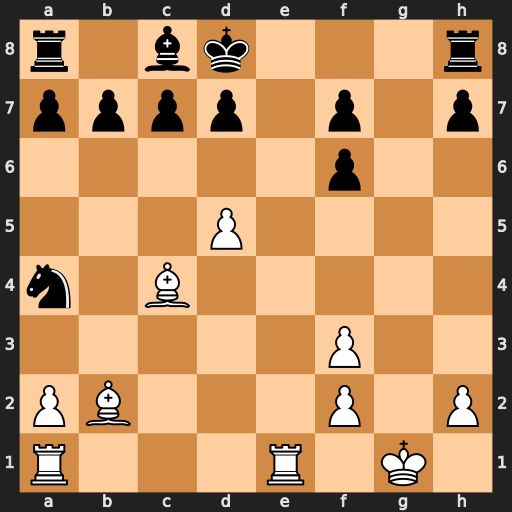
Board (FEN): r1bk3r/pppp1p1p/5p2/3P4/n1B5/5P2/PB3P1P/R3R1K1
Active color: w
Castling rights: -
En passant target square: -
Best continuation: Bxf6#